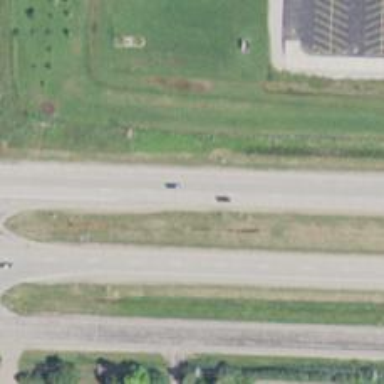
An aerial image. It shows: Asphalt road classified as primary highway with expressway characteristics.